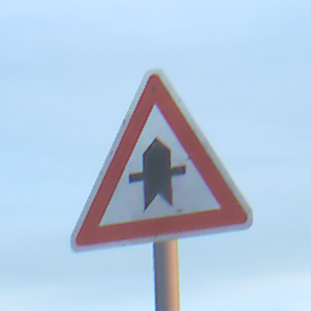
Verkehrszeichen: Vorfahrt
Umgebung: Outdoor, Beach
Tageszeit: SunriseSunset
Wetter: PartlyCloudy
Licht: Natural
Jahreszeit: NotSpecified
Kontrast: LowContrast